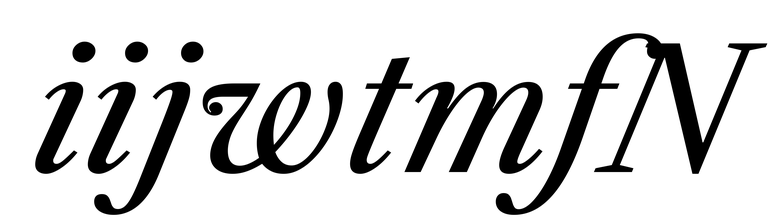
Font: LibreCaslonText-Italic_Italic